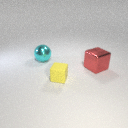
small yellow rubber cube to the left of large red metal cube